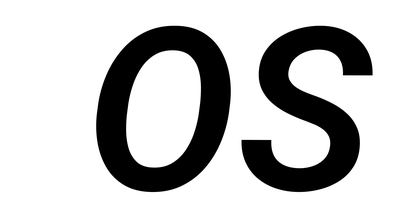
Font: Roboto-Italic_SemiBold_Italic